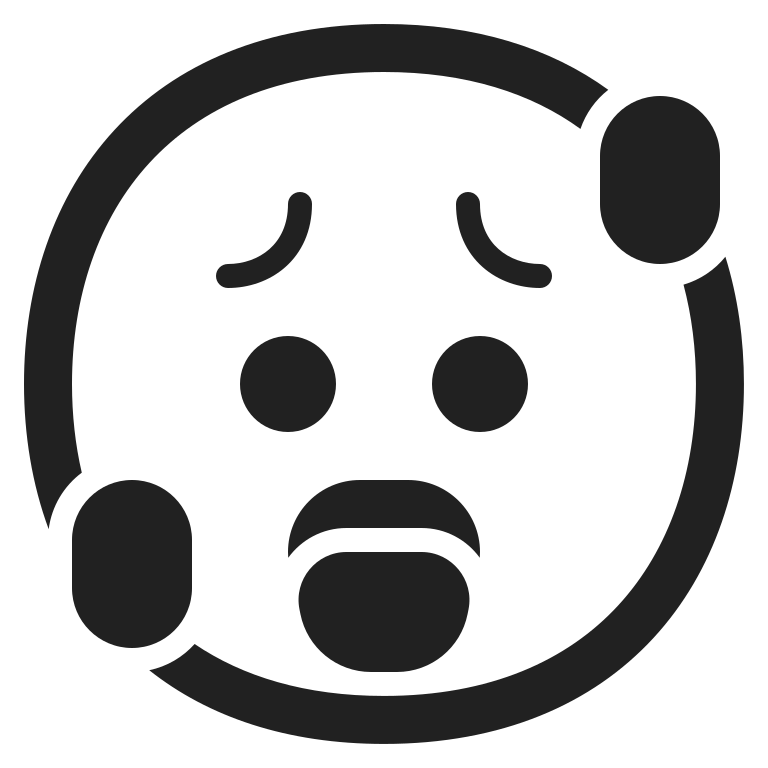
hot face high contrast